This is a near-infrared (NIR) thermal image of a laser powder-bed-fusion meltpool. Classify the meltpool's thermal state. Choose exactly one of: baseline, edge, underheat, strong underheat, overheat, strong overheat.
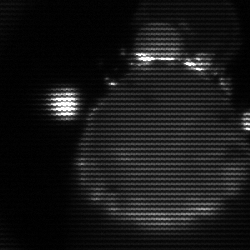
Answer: edge